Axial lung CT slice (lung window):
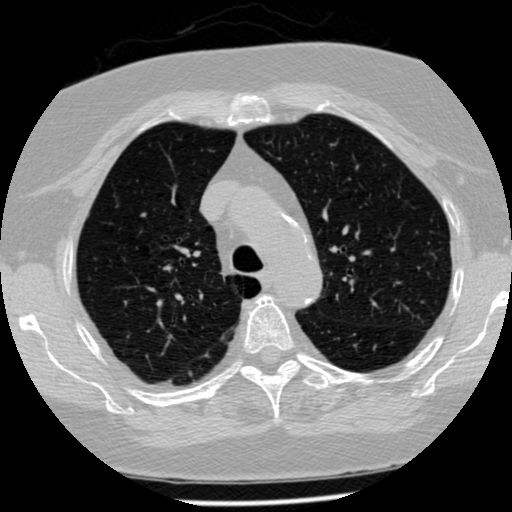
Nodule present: no